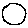
Label: moon